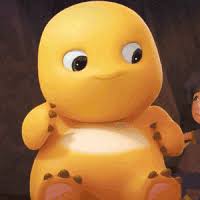
Label: nailong